Question: I need to create custom multiline UILabel with black background behind text, with some pading of 2 pixel from left, right, top and bottom. Padding must be same for all side, let say if padding between [Songs.. and black border = 2 then I need 2pixel padding between "Perfect" and right border, same after "mp3"
I tried this:
'''
[string addAttribute:NSBackgroundColorAttributeName
value:[UIColor blackColor]
range:NSMakeRange(0, string.length)];
'''
but its not giving me extra padding.

Could you guys suggest me any library or some hint will also be helpful
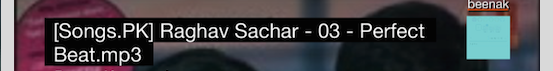
Answer: I would use a 'UITextView' rather than a 'UILabel'. Do something like the following:
'''
UITextView *textView = [[UITextView alloc] initWithFrame:CGRectMake(10, y, self.view.frame.size.width - 20, 40)];
textView.textAlignment = NSTextAlignmentJustified;
textView.scrollEnabled = NO;
textView.backgroundColor = [UIColor blackColor];
textView.userInteractionEnabled = NO;
'''